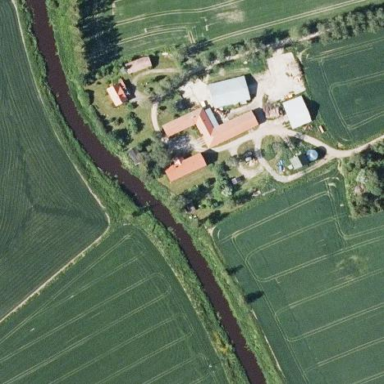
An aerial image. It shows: Farmyard area.